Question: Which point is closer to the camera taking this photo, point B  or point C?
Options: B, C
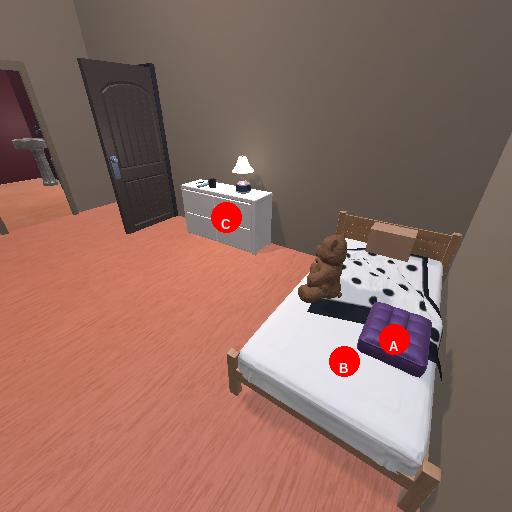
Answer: B